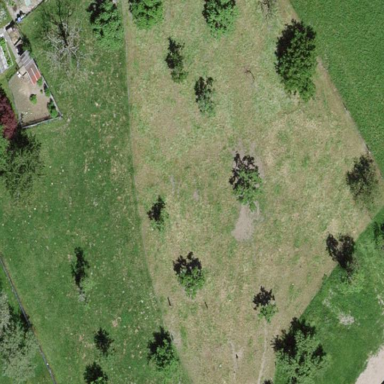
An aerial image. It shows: Orchard.